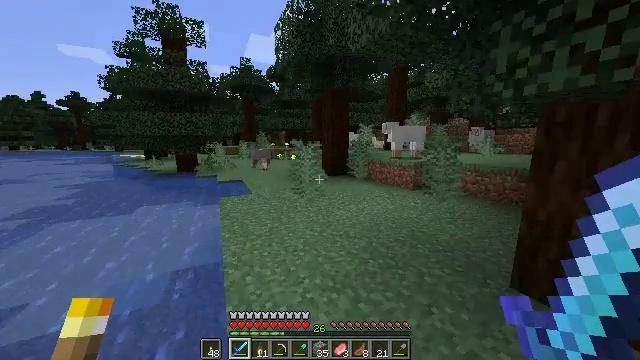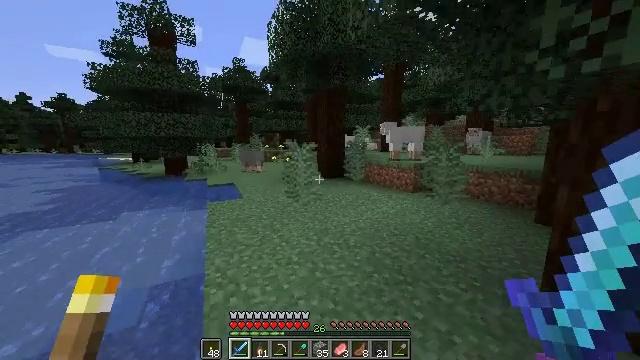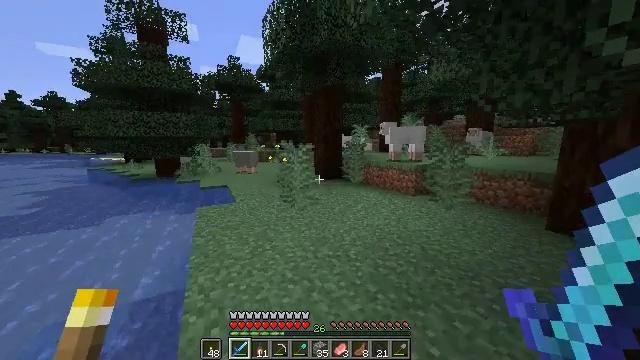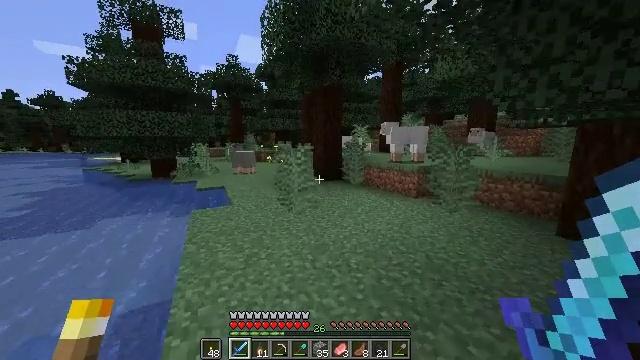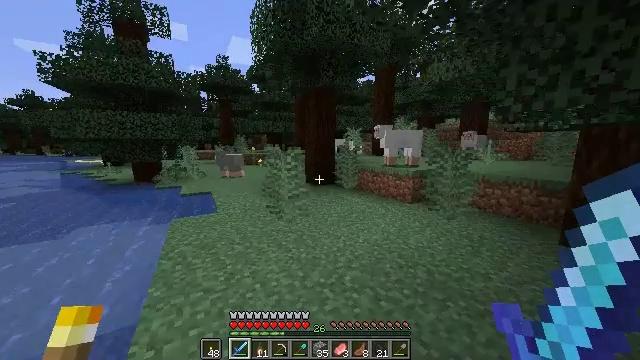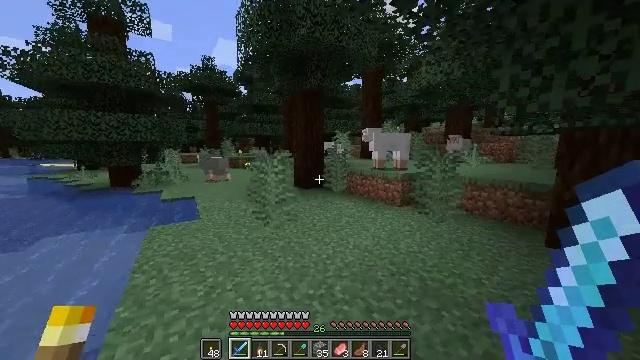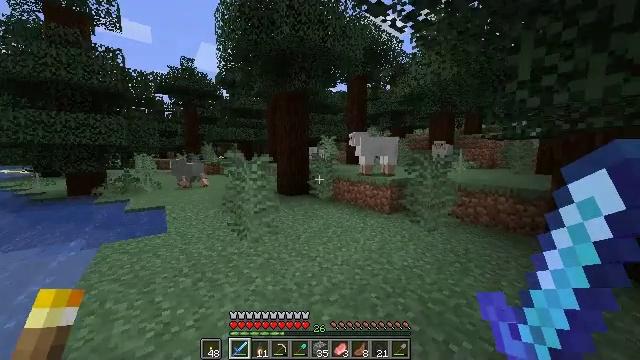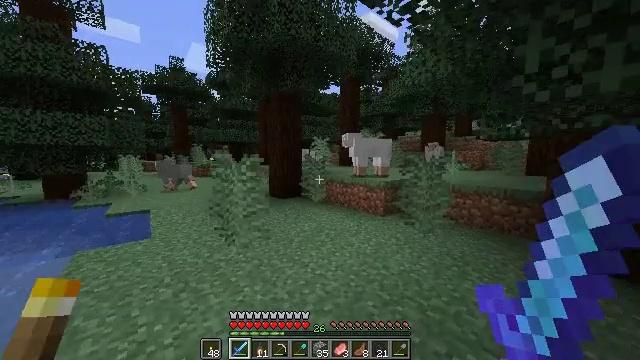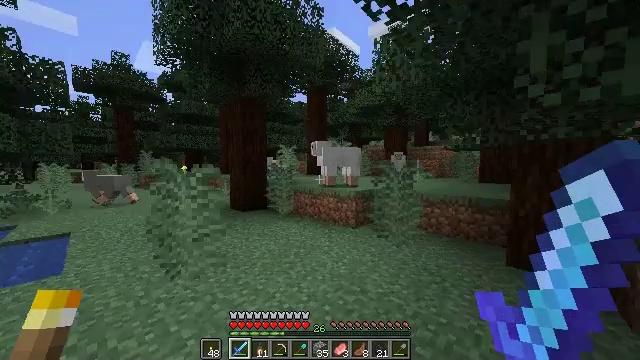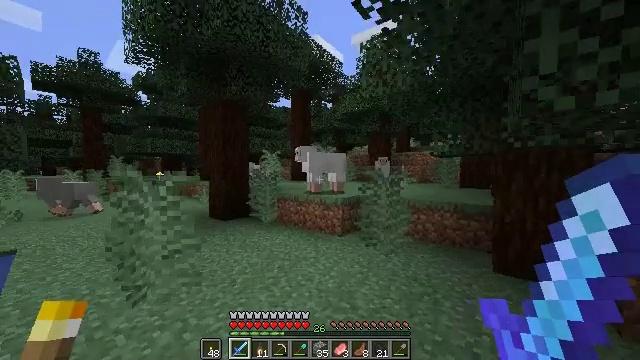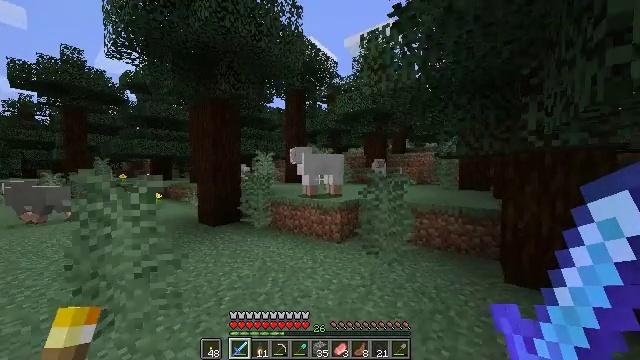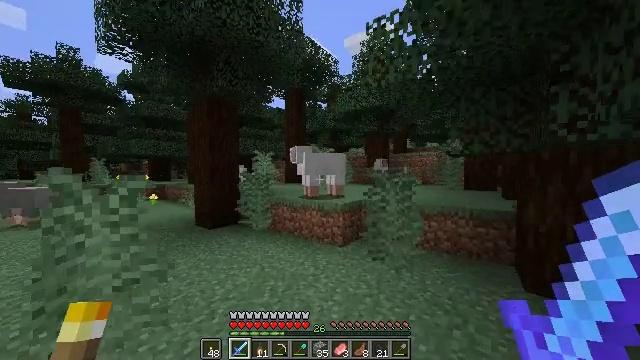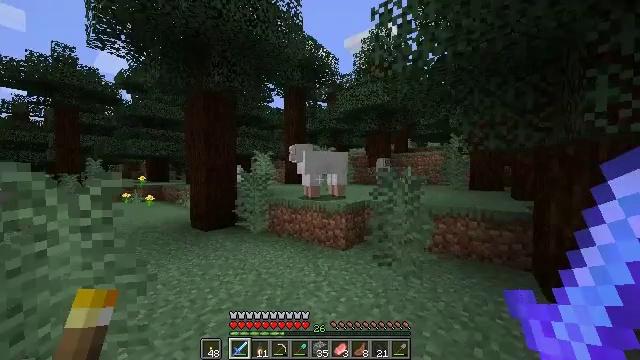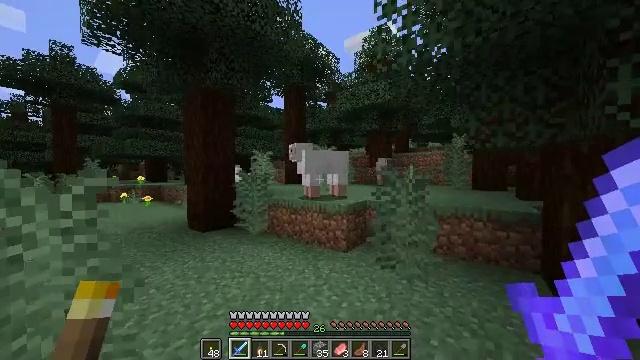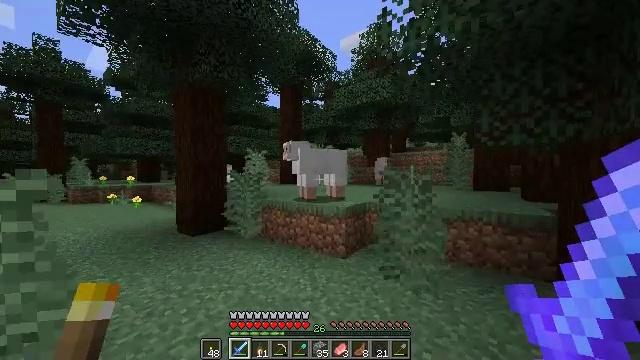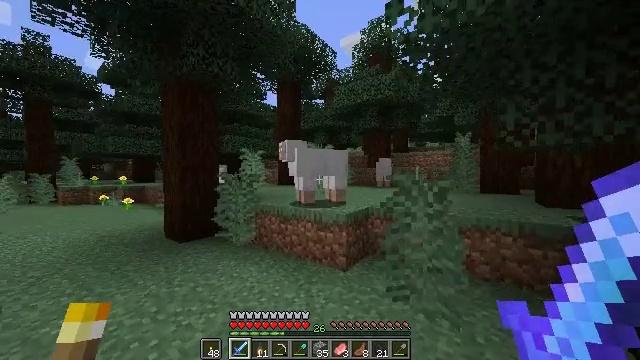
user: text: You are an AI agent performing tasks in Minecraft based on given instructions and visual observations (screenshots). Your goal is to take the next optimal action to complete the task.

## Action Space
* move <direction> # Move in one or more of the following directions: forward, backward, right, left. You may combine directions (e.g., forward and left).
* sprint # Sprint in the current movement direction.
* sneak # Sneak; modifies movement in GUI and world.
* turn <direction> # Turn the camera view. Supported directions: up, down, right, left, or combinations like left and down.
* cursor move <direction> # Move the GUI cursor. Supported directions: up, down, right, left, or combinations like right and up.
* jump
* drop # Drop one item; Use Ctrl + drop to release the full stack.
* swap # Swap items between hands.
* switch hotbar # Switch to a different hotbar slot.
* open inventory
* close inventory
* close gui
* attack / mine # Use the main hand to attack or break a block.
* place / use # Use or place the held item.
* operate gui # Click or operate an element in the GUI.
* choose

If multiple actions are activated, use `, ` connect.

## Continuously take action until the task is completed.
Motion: motion action
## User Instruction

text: Kill the sheep.
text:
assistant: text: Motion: move forward, sprint, turn right
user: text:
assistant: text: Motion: move forward, sprint
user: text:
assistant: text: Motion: move forward, sprint
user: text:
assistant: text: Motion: move forward, sprint, turn right
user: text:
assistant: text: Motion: move forward, sprint, turn right
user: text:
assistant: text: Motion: move forward, sprint, turn right and up
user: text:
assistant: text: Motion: move forward, turn right
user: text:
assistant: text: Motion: move forward, turn right and up
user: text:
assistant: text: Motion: move forward, turn right and up
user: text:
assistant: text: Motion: move forward, turn right
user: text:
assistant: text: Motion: move forward
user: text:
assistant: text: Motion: move forward
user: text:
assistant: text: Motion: move forward
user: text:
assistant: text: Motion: move forward
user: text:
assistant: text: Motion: move forward
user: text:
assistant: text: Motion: move forward
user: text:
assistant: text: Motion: move forward
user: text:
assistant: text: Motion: move forward
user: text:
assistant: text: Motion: move forward
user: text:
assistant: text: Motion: move forward
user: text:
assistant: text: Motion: move forward
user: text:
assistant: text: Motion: move forward
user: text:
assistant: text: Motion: no_op
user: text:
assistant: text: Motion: no_op
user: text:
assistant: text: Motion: no_op
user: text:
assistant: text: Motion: no_op
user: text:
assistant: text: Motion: no_op
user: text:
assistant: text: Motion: no_op
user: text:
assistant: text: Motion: no_op
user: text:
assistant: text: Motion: no_op